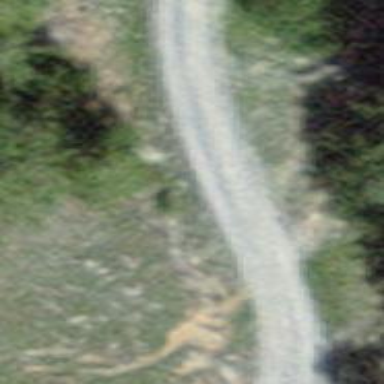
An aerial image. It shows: Path.